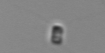
Label: Chaetoceros_tenuissimus